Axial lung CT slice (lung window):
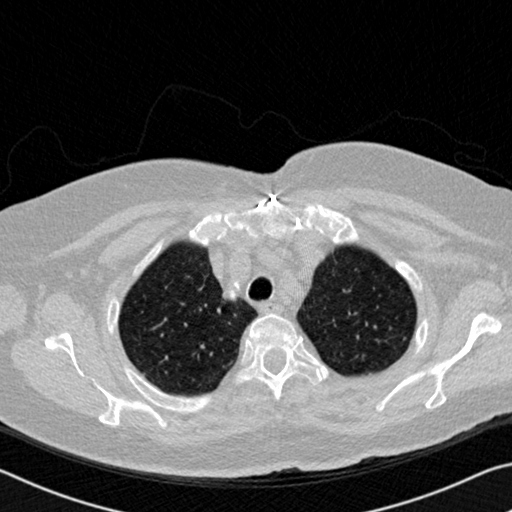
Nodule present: no